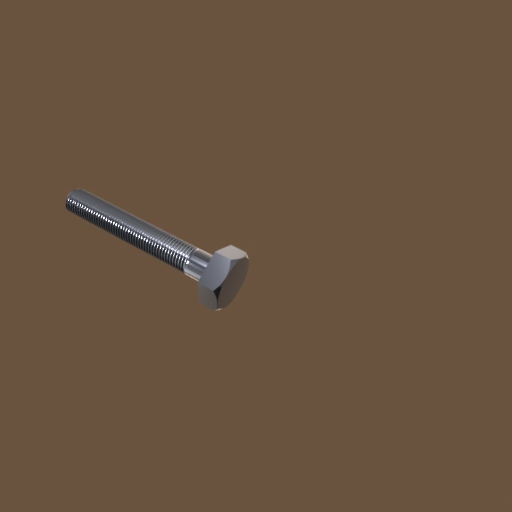
Label: bolt